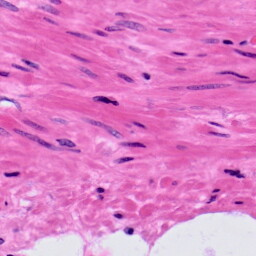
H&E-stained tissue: Prostate